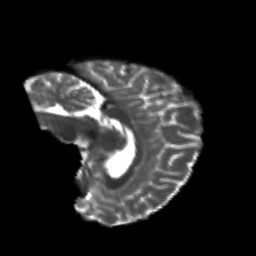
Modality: T2w
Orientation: sagittal
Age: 22
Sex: female
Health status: healthy
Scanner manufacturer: philips
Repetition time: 7.391 s
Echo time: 0.08599 s